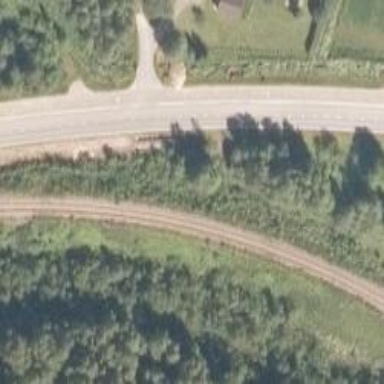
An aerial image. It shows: Continuous rail track.